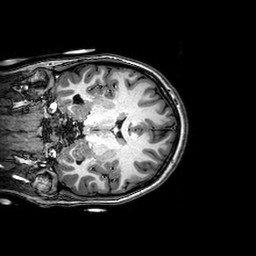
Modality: T1w
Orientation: coronal
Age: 24
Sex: female
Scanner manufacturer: philips
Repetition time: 0.008221 s
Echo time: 0.00377 s